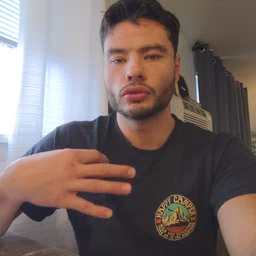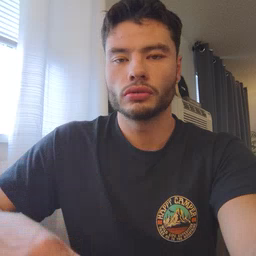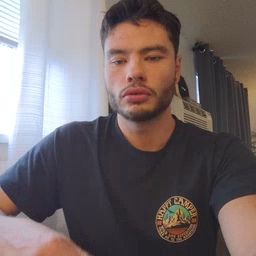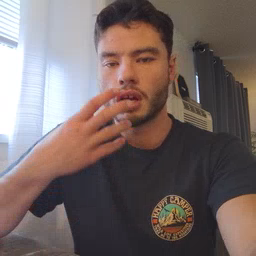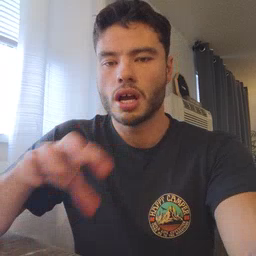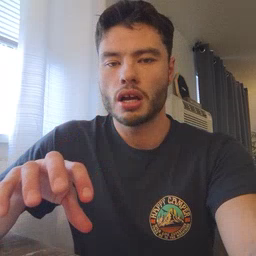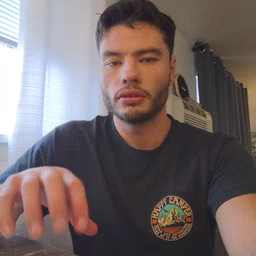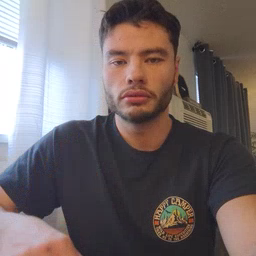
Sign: hot